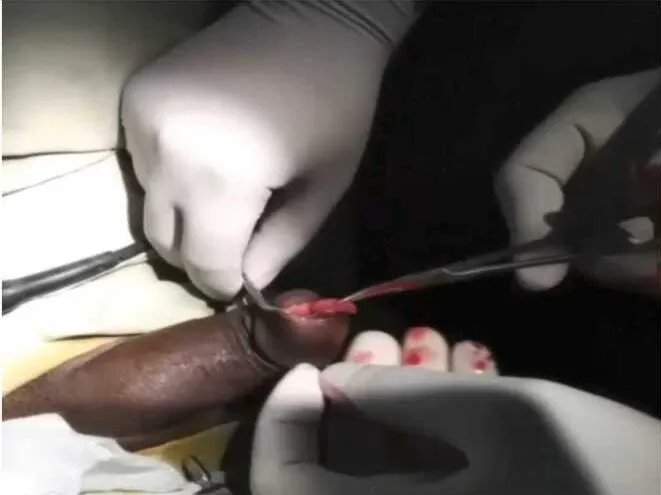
Polypoidal elongated mass arising from fossa navicularis.
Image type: medical_photograph (other_medical_photograph)